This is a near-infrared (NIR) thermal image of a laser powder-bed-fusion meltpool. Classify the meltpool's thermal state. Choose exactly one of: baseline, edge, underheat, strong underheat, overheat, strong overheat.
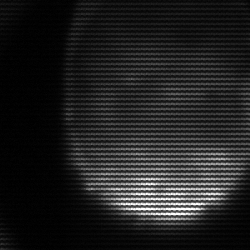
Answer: edge